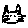
Label: cat